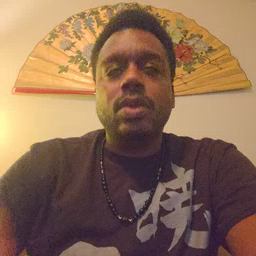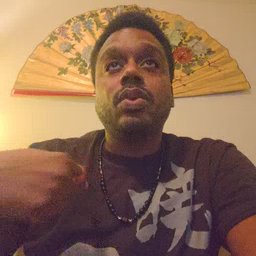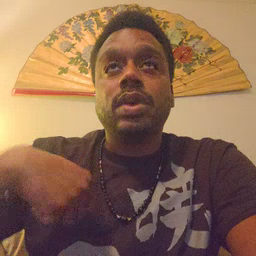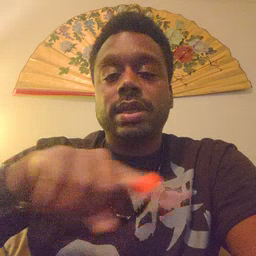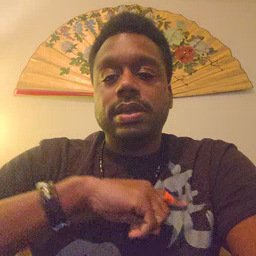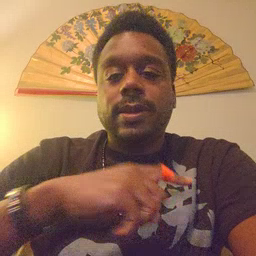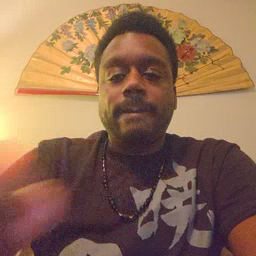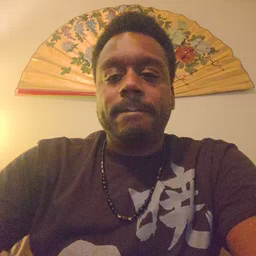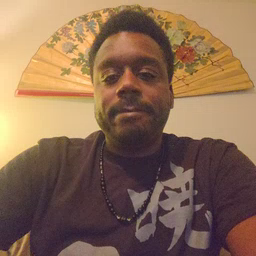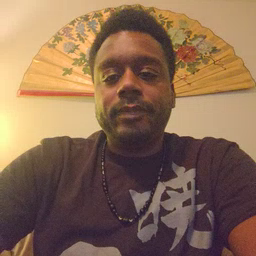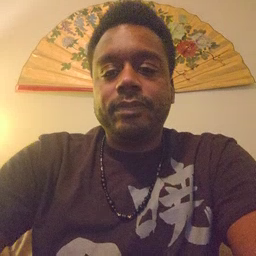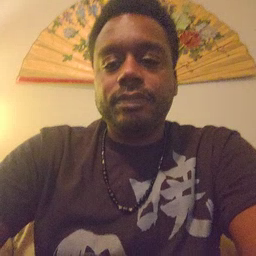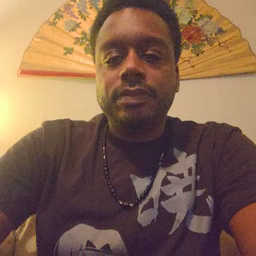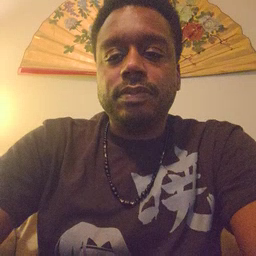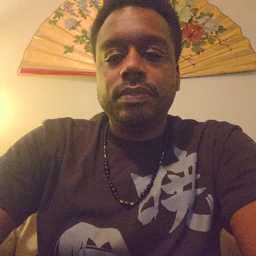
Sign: weus